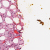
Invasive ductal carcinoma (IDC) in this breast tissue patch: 0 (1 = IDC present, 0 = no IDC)